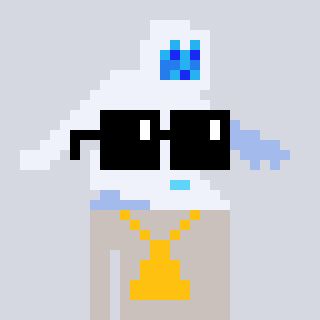
a pixel art character with square black sunglasses, a yeti-shaped head and a foggrey-colored body on a cool background